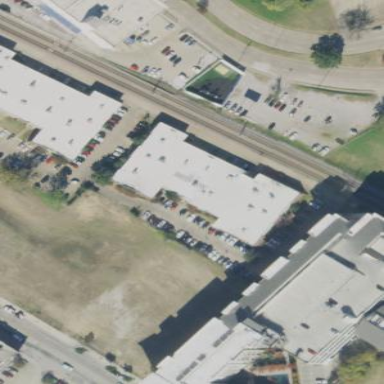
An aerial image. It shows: Commercial building.